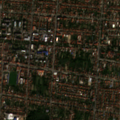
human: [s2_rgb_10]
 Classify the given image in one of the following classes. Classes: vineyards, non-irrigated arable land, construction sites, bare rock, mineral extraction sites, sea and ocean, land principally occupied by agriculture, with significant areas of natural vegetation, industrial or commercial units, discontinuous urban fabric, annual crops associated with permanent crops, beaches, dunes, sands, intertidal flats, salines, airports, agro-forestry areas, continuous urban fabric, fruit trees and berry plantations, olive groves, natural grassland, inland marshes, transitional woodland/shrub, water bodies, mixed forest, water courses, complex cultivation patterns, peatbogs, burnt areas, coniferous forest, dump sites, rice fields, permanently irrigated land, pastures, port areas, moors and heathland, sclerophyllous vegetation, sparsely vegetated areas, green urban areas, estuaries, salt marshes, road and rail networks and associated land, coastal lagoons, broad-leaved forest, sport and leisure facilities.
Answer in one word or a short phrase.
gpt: discontinuous urban fabric